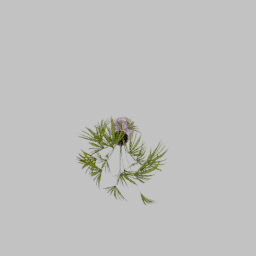
Label: decoration